Question: I am using 'aChartEngine'Library to make donut graph.But having problem to add image inside of donut Graph. I can set Background Color only , but not get able to set background image inside of donut. Please check image .
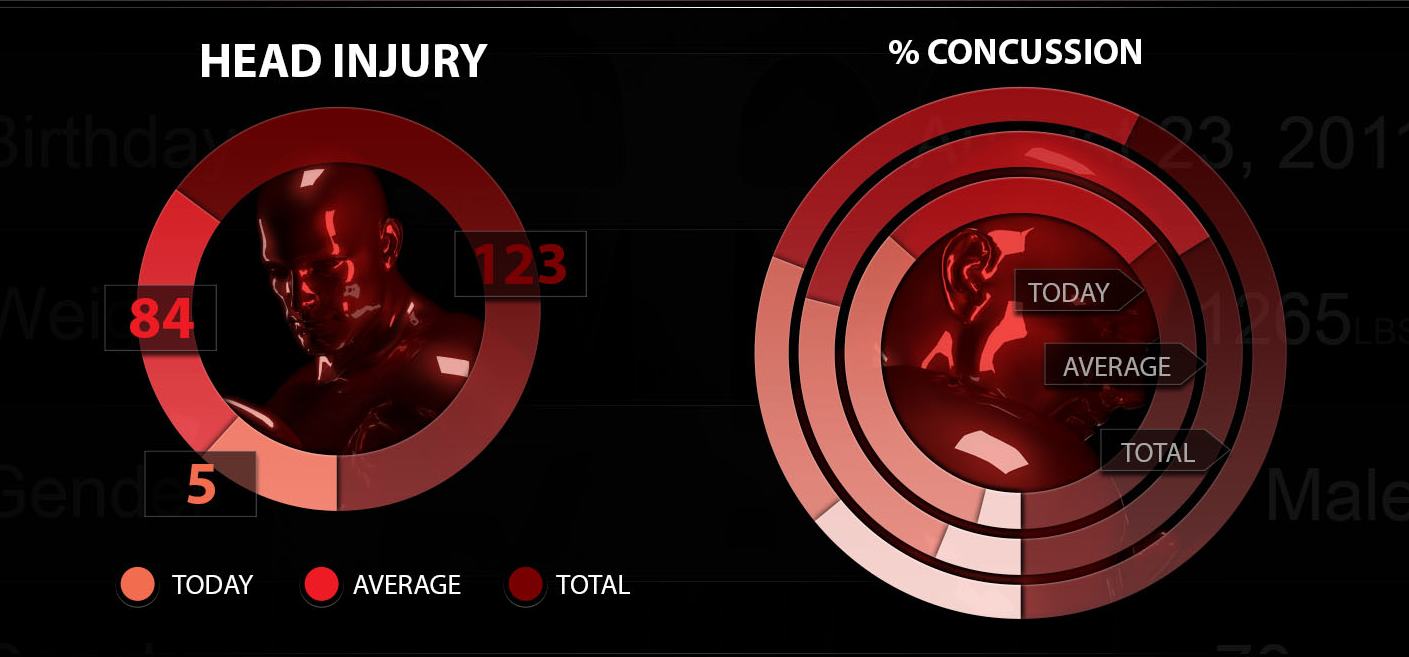
Answer: This could help..
'''
<RelativeLayout
android:layout_width="match_parent"
android:layout_height="170dp" >
<LinearLayout
android:id="@+id/left_graph_for_head_injury" //here to draw donut
android:layout_width="match_parent"
android:layout_height="170dp" >
</LinearLayout>
<ImageView //image to place
android:layout_width="95dp"
android:layout_height="95dp"
android:layout_centerInParent="true"
android:scaleType="fitXY"
android:src="@drawable/inside_donut_head_injury_image" />
</RelativeLayout>
'''